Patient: sex M, age 71
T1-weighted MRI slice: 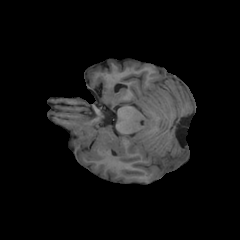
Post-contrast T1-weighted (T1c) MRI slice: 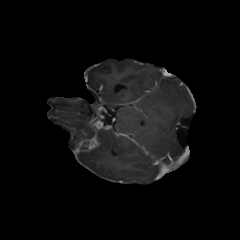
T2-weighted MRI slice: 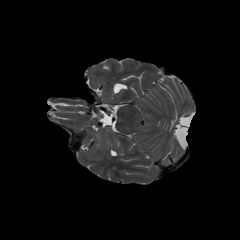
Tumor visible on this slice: yes
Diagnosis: Glioblastoma, IDH-wildtype
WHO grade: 4